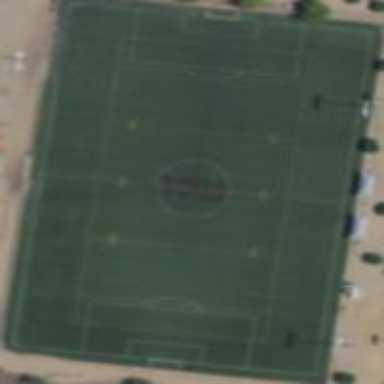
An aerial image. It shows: Soccer pitch for leisureland activities.